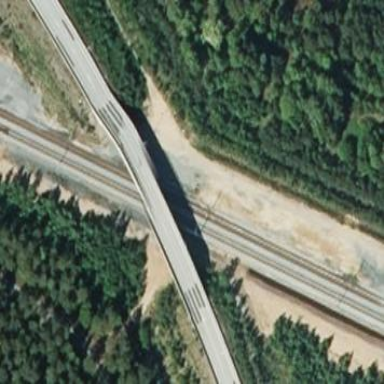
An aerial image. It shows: Man-made bridge.